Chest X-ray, AP view. Patient: 66 years old, sex M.
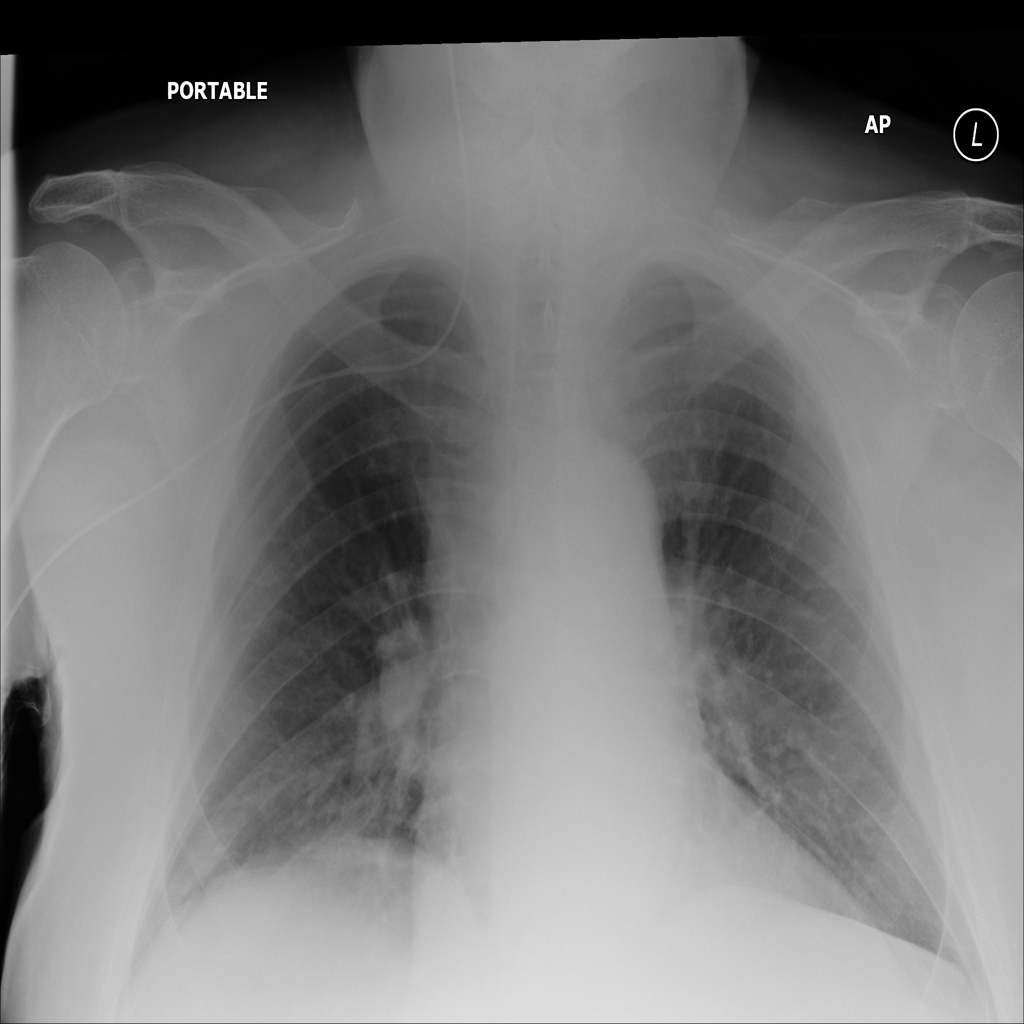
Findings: No Finding